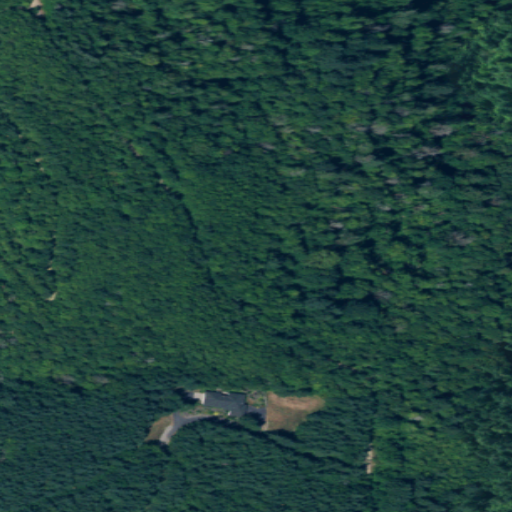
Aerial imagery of mountain in Washington named Davis Hill containing evergreen forest, deciduous forest, mixed forest, and open development